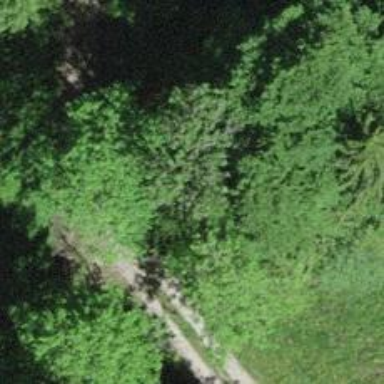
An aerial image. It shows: Culvert tunnel.